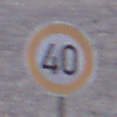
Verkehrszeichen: Geschwindigkeit40
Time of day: SunriseSunset
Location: Outdoor (Suburban)
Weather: PartlyCloudy
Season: NotSpecified
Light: Natural